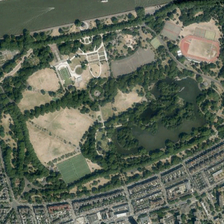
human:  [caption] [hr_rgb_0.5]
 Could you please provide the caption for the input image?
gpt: there is a river around the vast park .

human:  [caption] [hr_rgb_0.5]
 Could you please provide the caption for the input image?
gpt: a lot of trees are planted in the park .

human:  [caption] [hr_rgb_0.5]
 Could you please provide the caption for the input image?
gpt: there is a river around the vast park .

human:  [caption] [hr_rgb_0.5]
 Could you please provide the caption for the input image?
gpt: a lot of trees are planted in the park .

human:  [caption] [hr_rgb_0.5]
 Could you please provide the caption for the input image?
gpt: there is a river around the vast park .